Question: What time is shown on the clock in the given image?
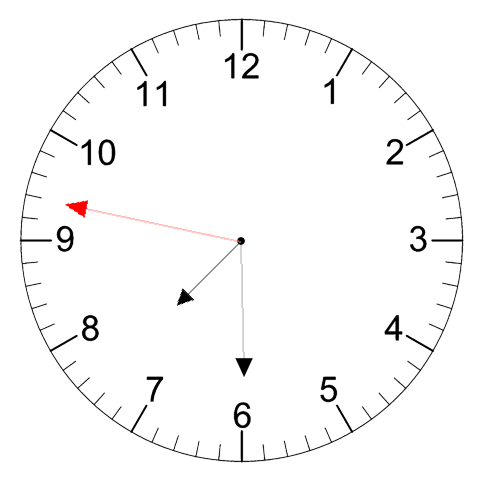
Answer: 07:29:47